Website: apple
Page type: payment
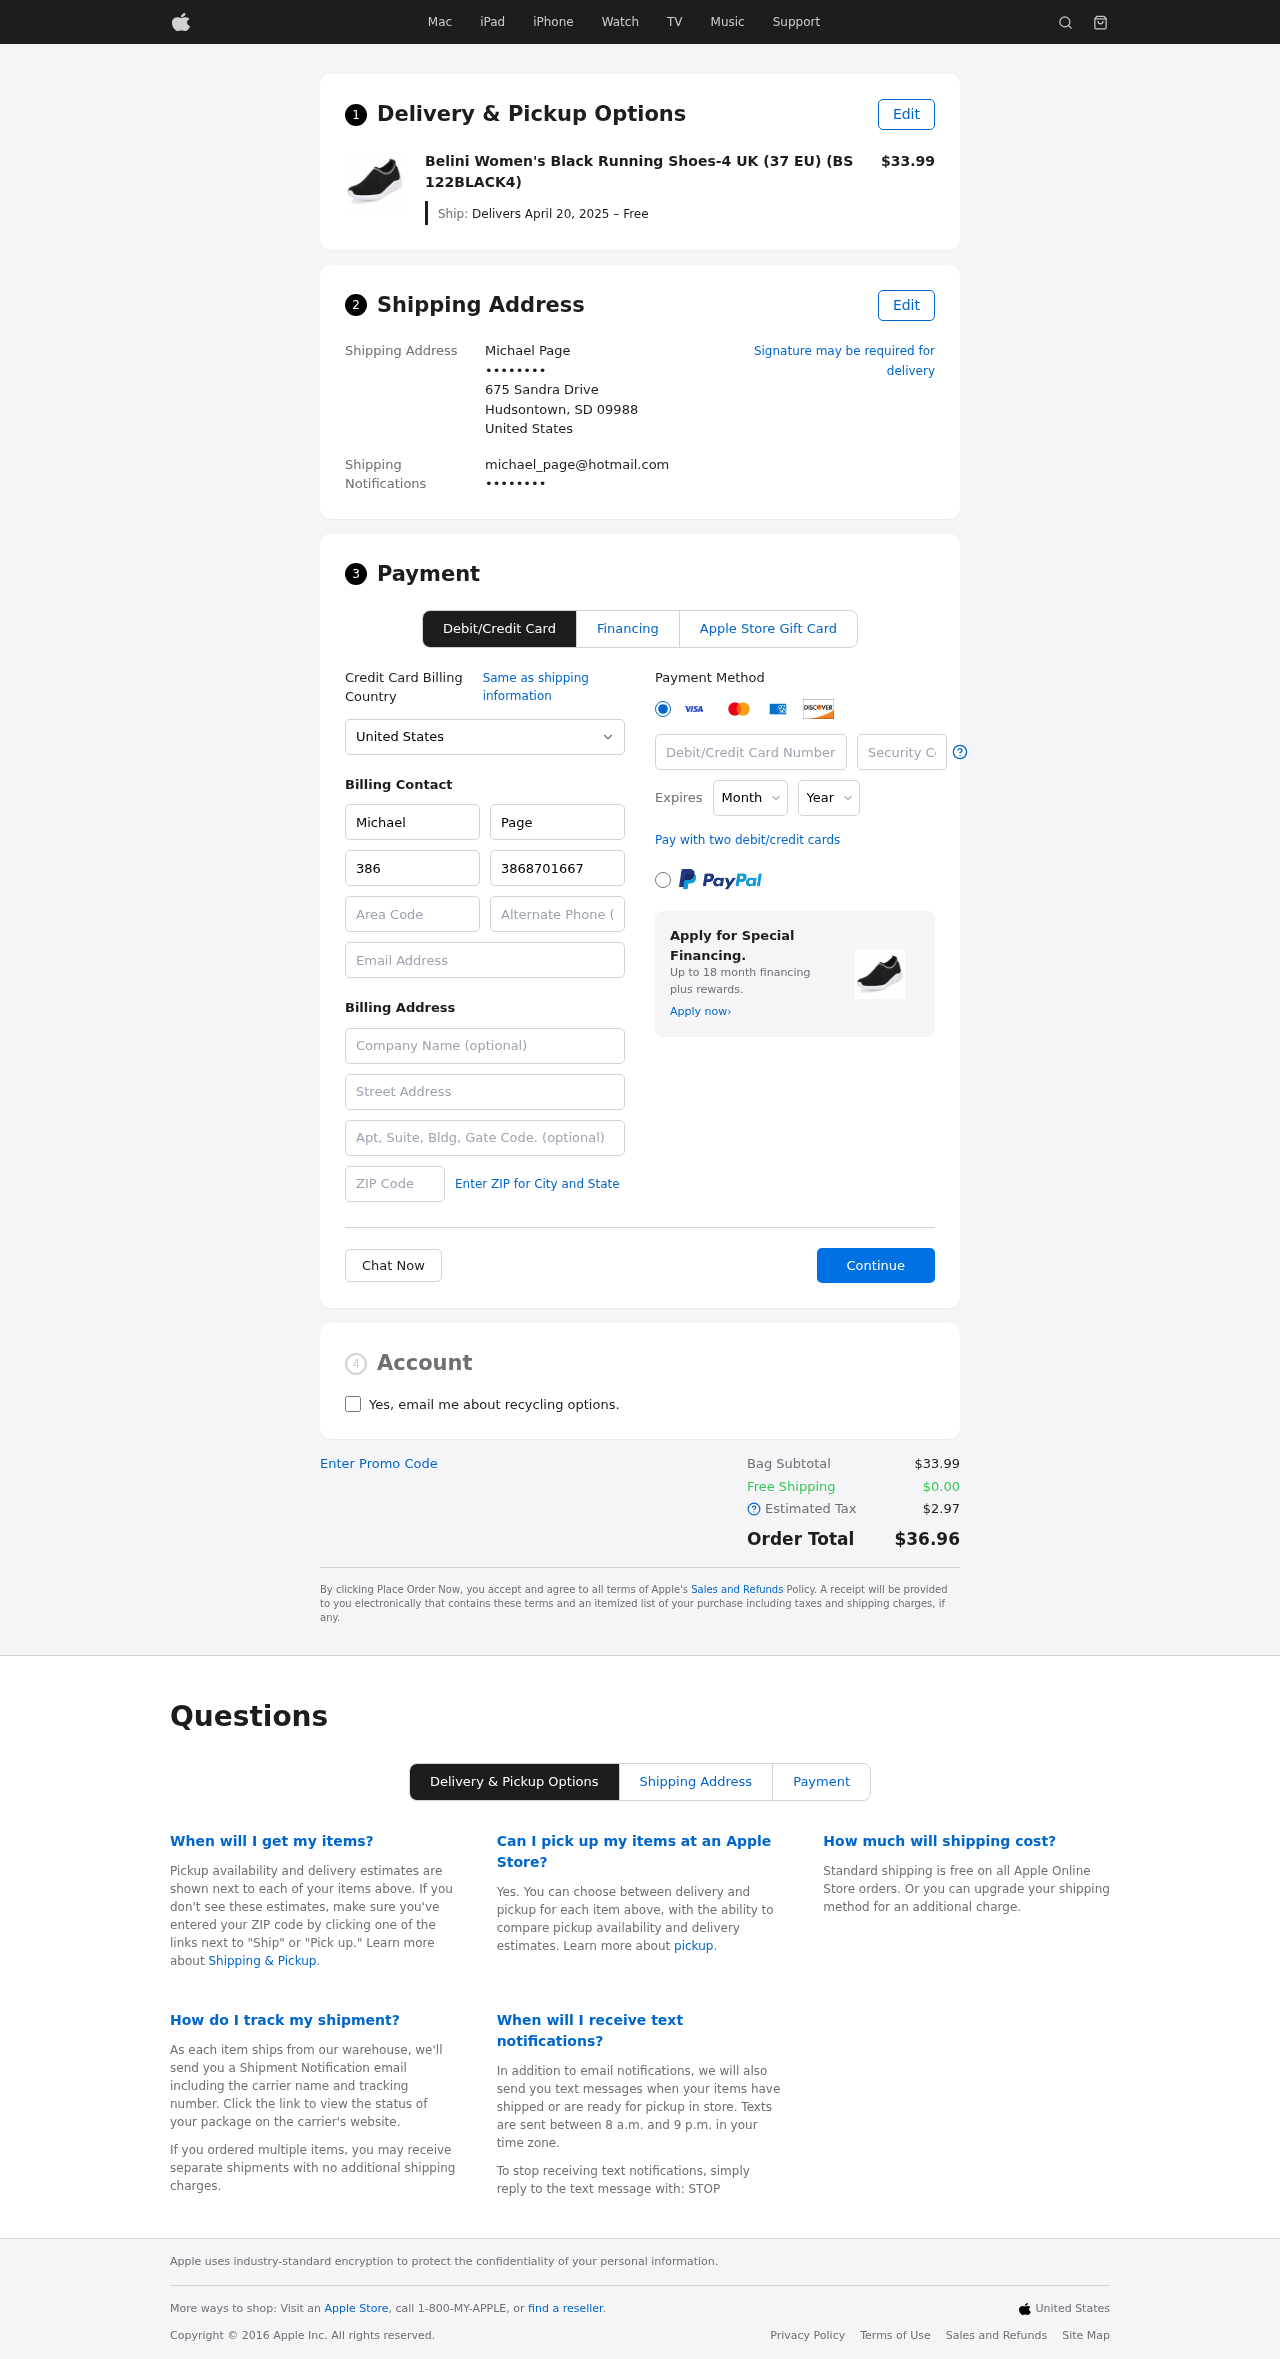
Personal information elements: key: PII_CARD_CVV
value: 701
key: PII_CARD_EXPIRY_MONTH
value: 05
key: PII_CARD_EXPIRY_YEAR
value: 28
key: PII_CARD_NUMBER
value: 4615 9188 5522 2578
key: PII_CITY_STATE_ZIP
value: Hudsontown, SD 09988
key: PII_COMPANY
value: Lopez-Sandoval
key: PII_COUNTRY
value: United States
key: PII_EMAIL
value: michael_page@hotmail.com
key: PII_EMAIL2
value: michael_page@hotmail.com
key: PII_FIRSTNAME
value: Michael
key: PII_FULLNAME
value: Michael Page
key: PII_LASTNAME
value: Page
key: PII_PHONE3
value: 3868701667
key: PII_PHONE_AREA
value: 386
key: PII_POSTCODE2
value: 75505
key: PII_SECURITY_CODE
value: ZV67
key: PII_STREET
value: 675 Sandra Drive
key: PII_STREET2
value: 9506 Elaine Manors Apt. 492
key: PII_PHONE
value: ••••••••
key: PII_PHONE2
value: ••••••••
Product elements: key: PRODUCT1_NAME
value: Belini Women's Black Running Shoes-4 UK (37 EU) (BS 122BLACK4)
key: PRODUCT1_PRICE
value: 33.99
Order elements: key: ORDER_DELIVERY_DATE
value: Delivers April 20, 2025 – Free
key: ORDER_SUBTOTAL
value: $33.99
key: ORDER_SHIPPING_COST
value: $0.00
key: ORDER_TAX
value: $2.97
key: ORDER_TOTAL
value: $36.96